Question: How to add an increment value (not summarize) with some condition on another column?
I'm using Oracle-like DBMS, named Tibero, for simple example i want to produce this data

'''
ROWNUM GRP_STRT GRP_NO SLBY
1 1 1 1
2 1 1 1
3 1 1 1
4 1 1 1
5 1 1 1
6 1 2 0
7 1 2 0
8 1 3 1
9 1 3 1
10 1 3 1
11 1 4 0
12 1 5 1
'''
Column SLBY is for Buy/Sell code (0=Buy, 1=Sell) then every changing type of transaction, column GRP_NO increasing (but it's not grouping by SLBY column)
'''
SELECT CASE
WHEN ROWNUM = 1 THEN GRP_NO
WHEN ROWNUM <> 1 AND SLBY = LAG(SLBY,1) over (ORDER BY ROWNUM) THEN LAG(GRP_STRT,1) over (ORDER BY ROWNUM) - 1
WHEN ROWNUM <> 1 AND SLBY_DSTN_CD <> LAG(SLBY_DSTN_CD,1) over (ORDER BY ROWNUM) THEN LAG(GRP_STRT,1) over (ORDER BY ROWNUM) + 1
END TARGET_GROUPING
, A.*
FROM SOME_TABLE
'''
I tried with that query but instead of getting what i want like in the picture above, I produced a GRP_NO like 1 1 1 1 1 2 1 1 1 1 2 1 1 1 (first change SLBY only)
Apologies for my bad english and bad explanation, I'll explain more if need further information, thanks for your help!
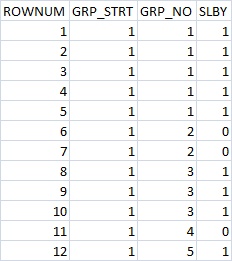
Answer: As far as I understood your problem,
You are trying to calculate 'GRP_NO' from 'ROWNUM, GRP_STRT, GRP_NO, and SLBY'.
I have created the following query for you.
You can check the logic and apply it in your code accordingly:
'''
SELECT
RN,
GRP_STRT,
SUM(CASE
WHEN PREV_SLBY_DSTN_CD IS NULL
OR PREV_SLBY_DSTN_CD <> SLBY_DSTN_CD THEN 1
END) OVER(
ORDER BY
RN
) AS GRP_NO,
SLBY_DSTN_CD AS SLBY
FROM
(
SELECT
RN,
LAG(SLBY_DSTN_CD) OVER(
ORDER BY
RN
) AS PREV_SLBY_DSTN_CD,
SLBY_DSTN_CD,
GRP_STRT
FROM
(SELECT ROWNUM RN, .... FROM SOME_TABLE) A
)
'''
This code is to generate the output as shown in question:
'''
ROWNUM GRP_STRT GRP_NO SLBY
1 1 1 1
2 1 1 1
3 1 1 1
4 1 1 1
5 1 1 1
6 1 2 0
7 1 2 0
8 1 3 1
9 1 3 1
10 1 3 1
11 1 4 0
12 1 5 1
'''
Cheers!!